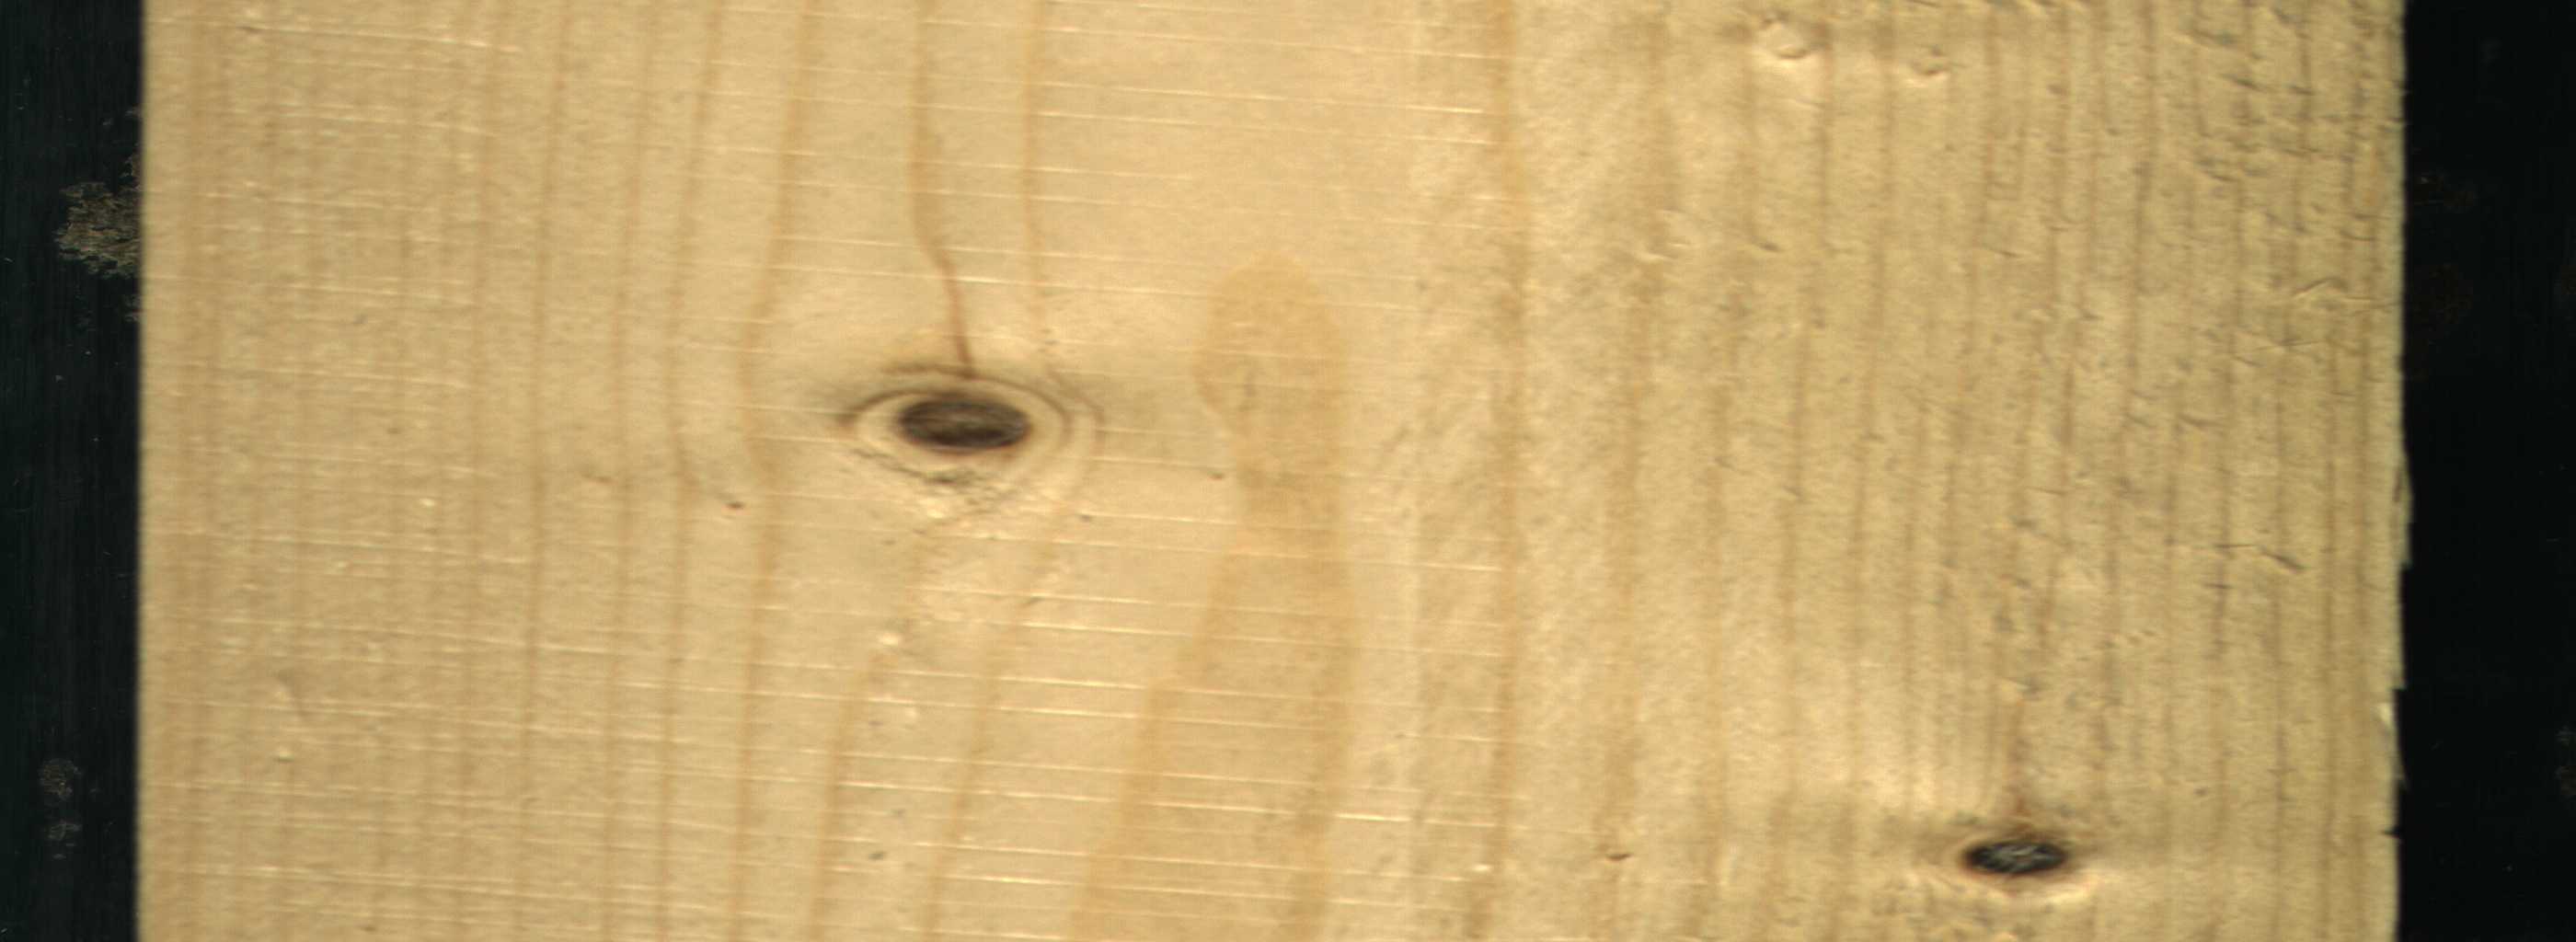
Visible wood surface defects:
Dead_Knot
Dead_Knot